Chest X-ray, PA view. Patient: 41 years old, sex F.
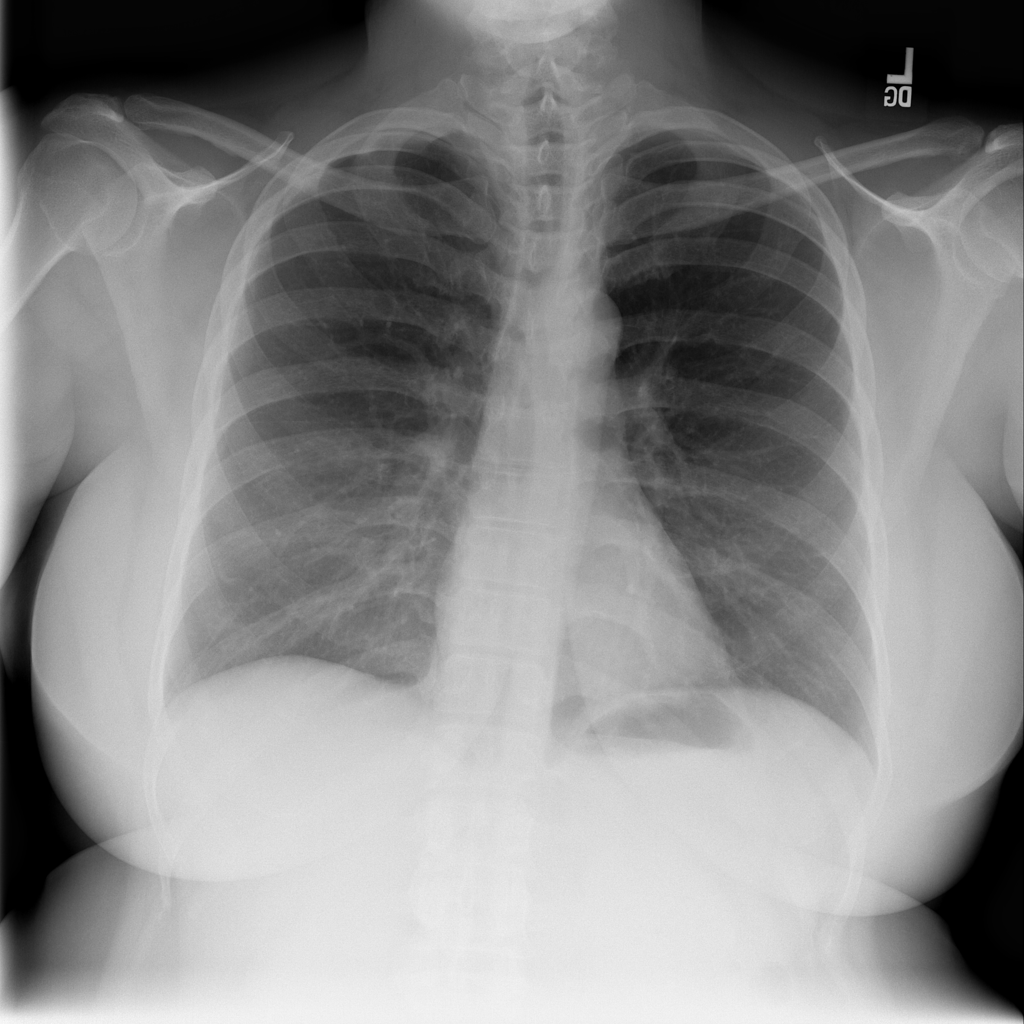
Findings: No Finding